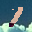
Label: 1